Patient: sex F, age 67
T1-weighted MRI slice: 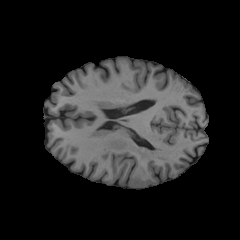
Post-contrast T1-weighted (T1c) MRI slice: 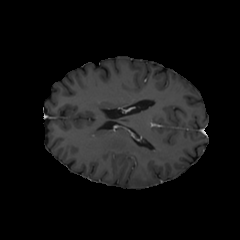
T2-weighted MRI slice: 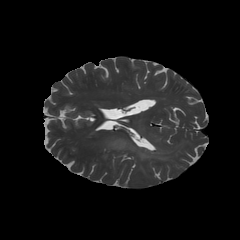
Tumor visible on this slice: yes
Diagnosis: Glioblastoma, IDH-wildtype
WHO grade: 4